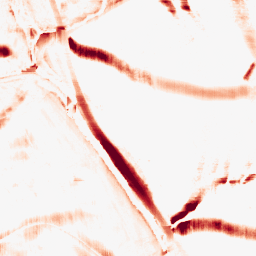
Category: morphological
Decomposition family: morphological_rect
Decomposition parameters: operation: opening
width: 20
height: 20
Upsampling method: cubic_catmull_rom
Upsampling parameters: scale: 2
Upsampling scale: 2